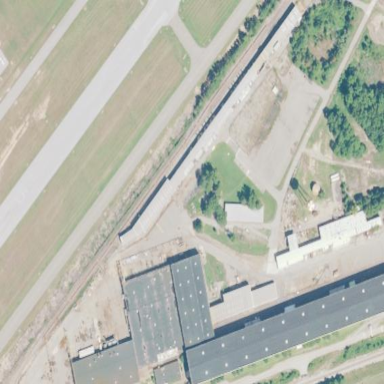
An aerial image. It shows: Small industrial railway yard used for maintenance purposes.